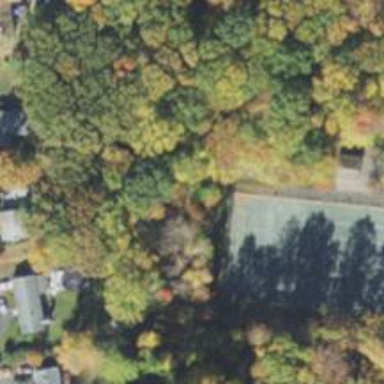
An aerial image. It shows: Tennis court on pitch.